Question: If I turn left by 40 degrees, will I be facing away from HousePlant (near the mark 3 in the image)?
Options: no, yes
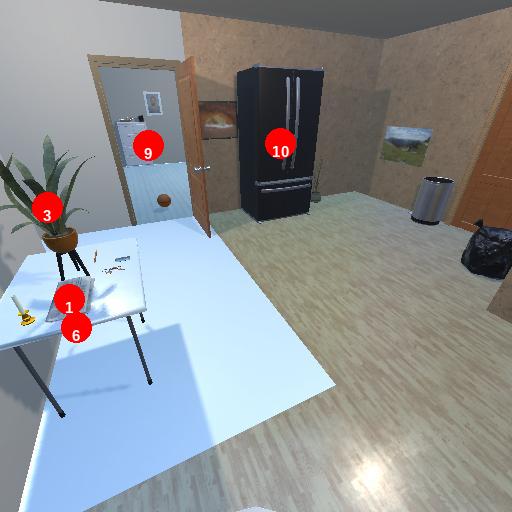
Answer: no